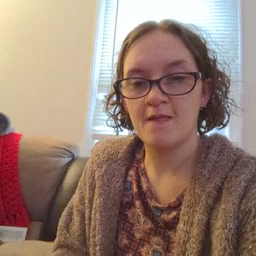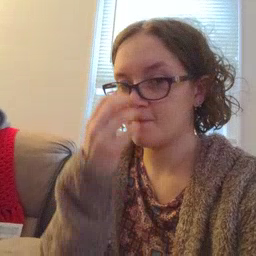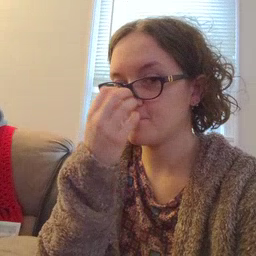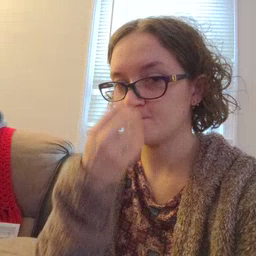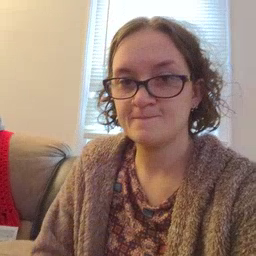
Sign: clown